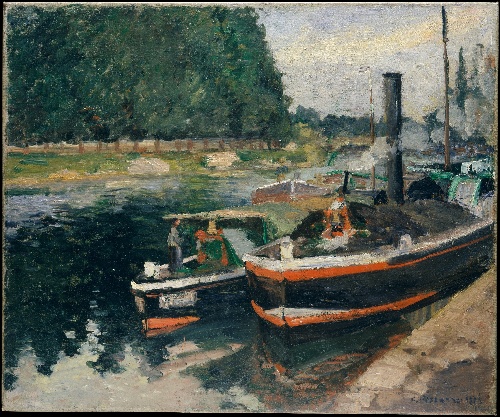
Title: Barges at Pontoise
Artist: Camille Pissarro
Artist bio: French, Charlotte Amalie, Saint Thomas 1830–1903 Paris
Date: 1876
Object type: Painting
Classification: Paintings
Medium: Oil on canvas
Dimensions: 18 1/8 x 21 5/8 in. (46 x 54.9 cm)
Department: European Paintings
Credit line: Bequest of Mary Cushing Fosburgh, 1978
Accession year: 1979
Repository: Metropolitan Museum of Art, New York, NY
Tags: Rivers|Boats